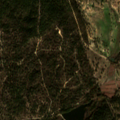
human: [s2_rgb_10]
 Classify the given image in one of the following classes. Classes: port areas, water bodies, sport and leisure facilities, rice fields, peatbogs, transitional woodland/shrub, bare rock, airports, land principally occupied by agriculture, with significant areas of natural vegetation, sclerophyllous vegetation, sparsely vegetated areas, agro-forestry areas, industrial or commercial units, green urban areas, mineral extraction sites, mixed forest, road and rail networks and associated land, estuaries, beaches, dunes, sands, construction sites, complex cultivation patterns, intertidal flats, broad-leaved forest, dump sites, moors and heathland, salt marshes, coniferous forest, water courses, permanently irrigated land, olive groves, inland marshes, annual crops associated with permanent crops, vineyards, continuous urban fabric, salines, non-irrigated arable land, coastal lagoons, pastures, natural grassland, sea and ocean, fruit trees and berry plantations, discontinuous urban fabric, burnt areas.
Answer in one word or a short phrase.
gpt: non-irrigated arable land, rice fields, agro-forestry areas, broad-leaved forest